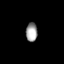
Tissue: prostate
Cell type: T cells
Senescence score: 0.3286
Nuclear area (px): 209
Mean DAPI intensity: 161.703